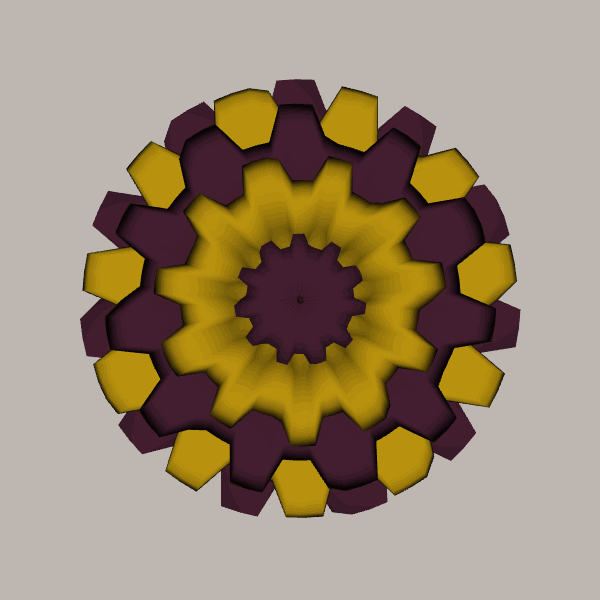
Background: light